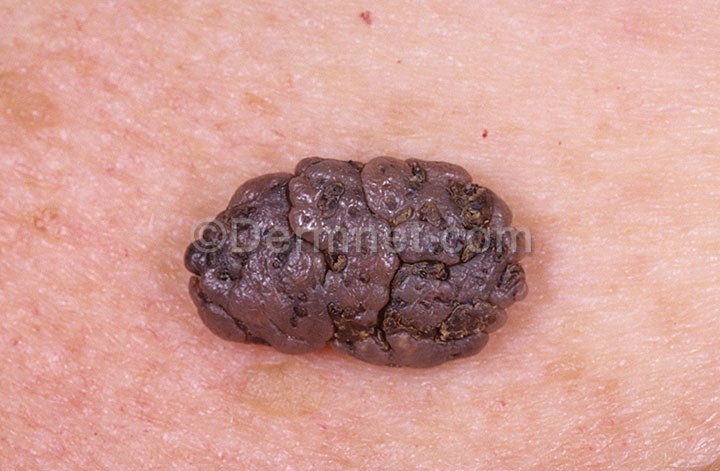
Disease: Seborrheic Keratoses and other Benign Tumors